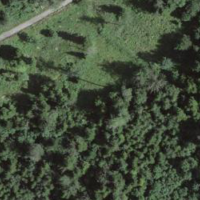
EUNIS habitat code: 43
Species observed at this site:
Angelica sylvestris